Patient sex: M
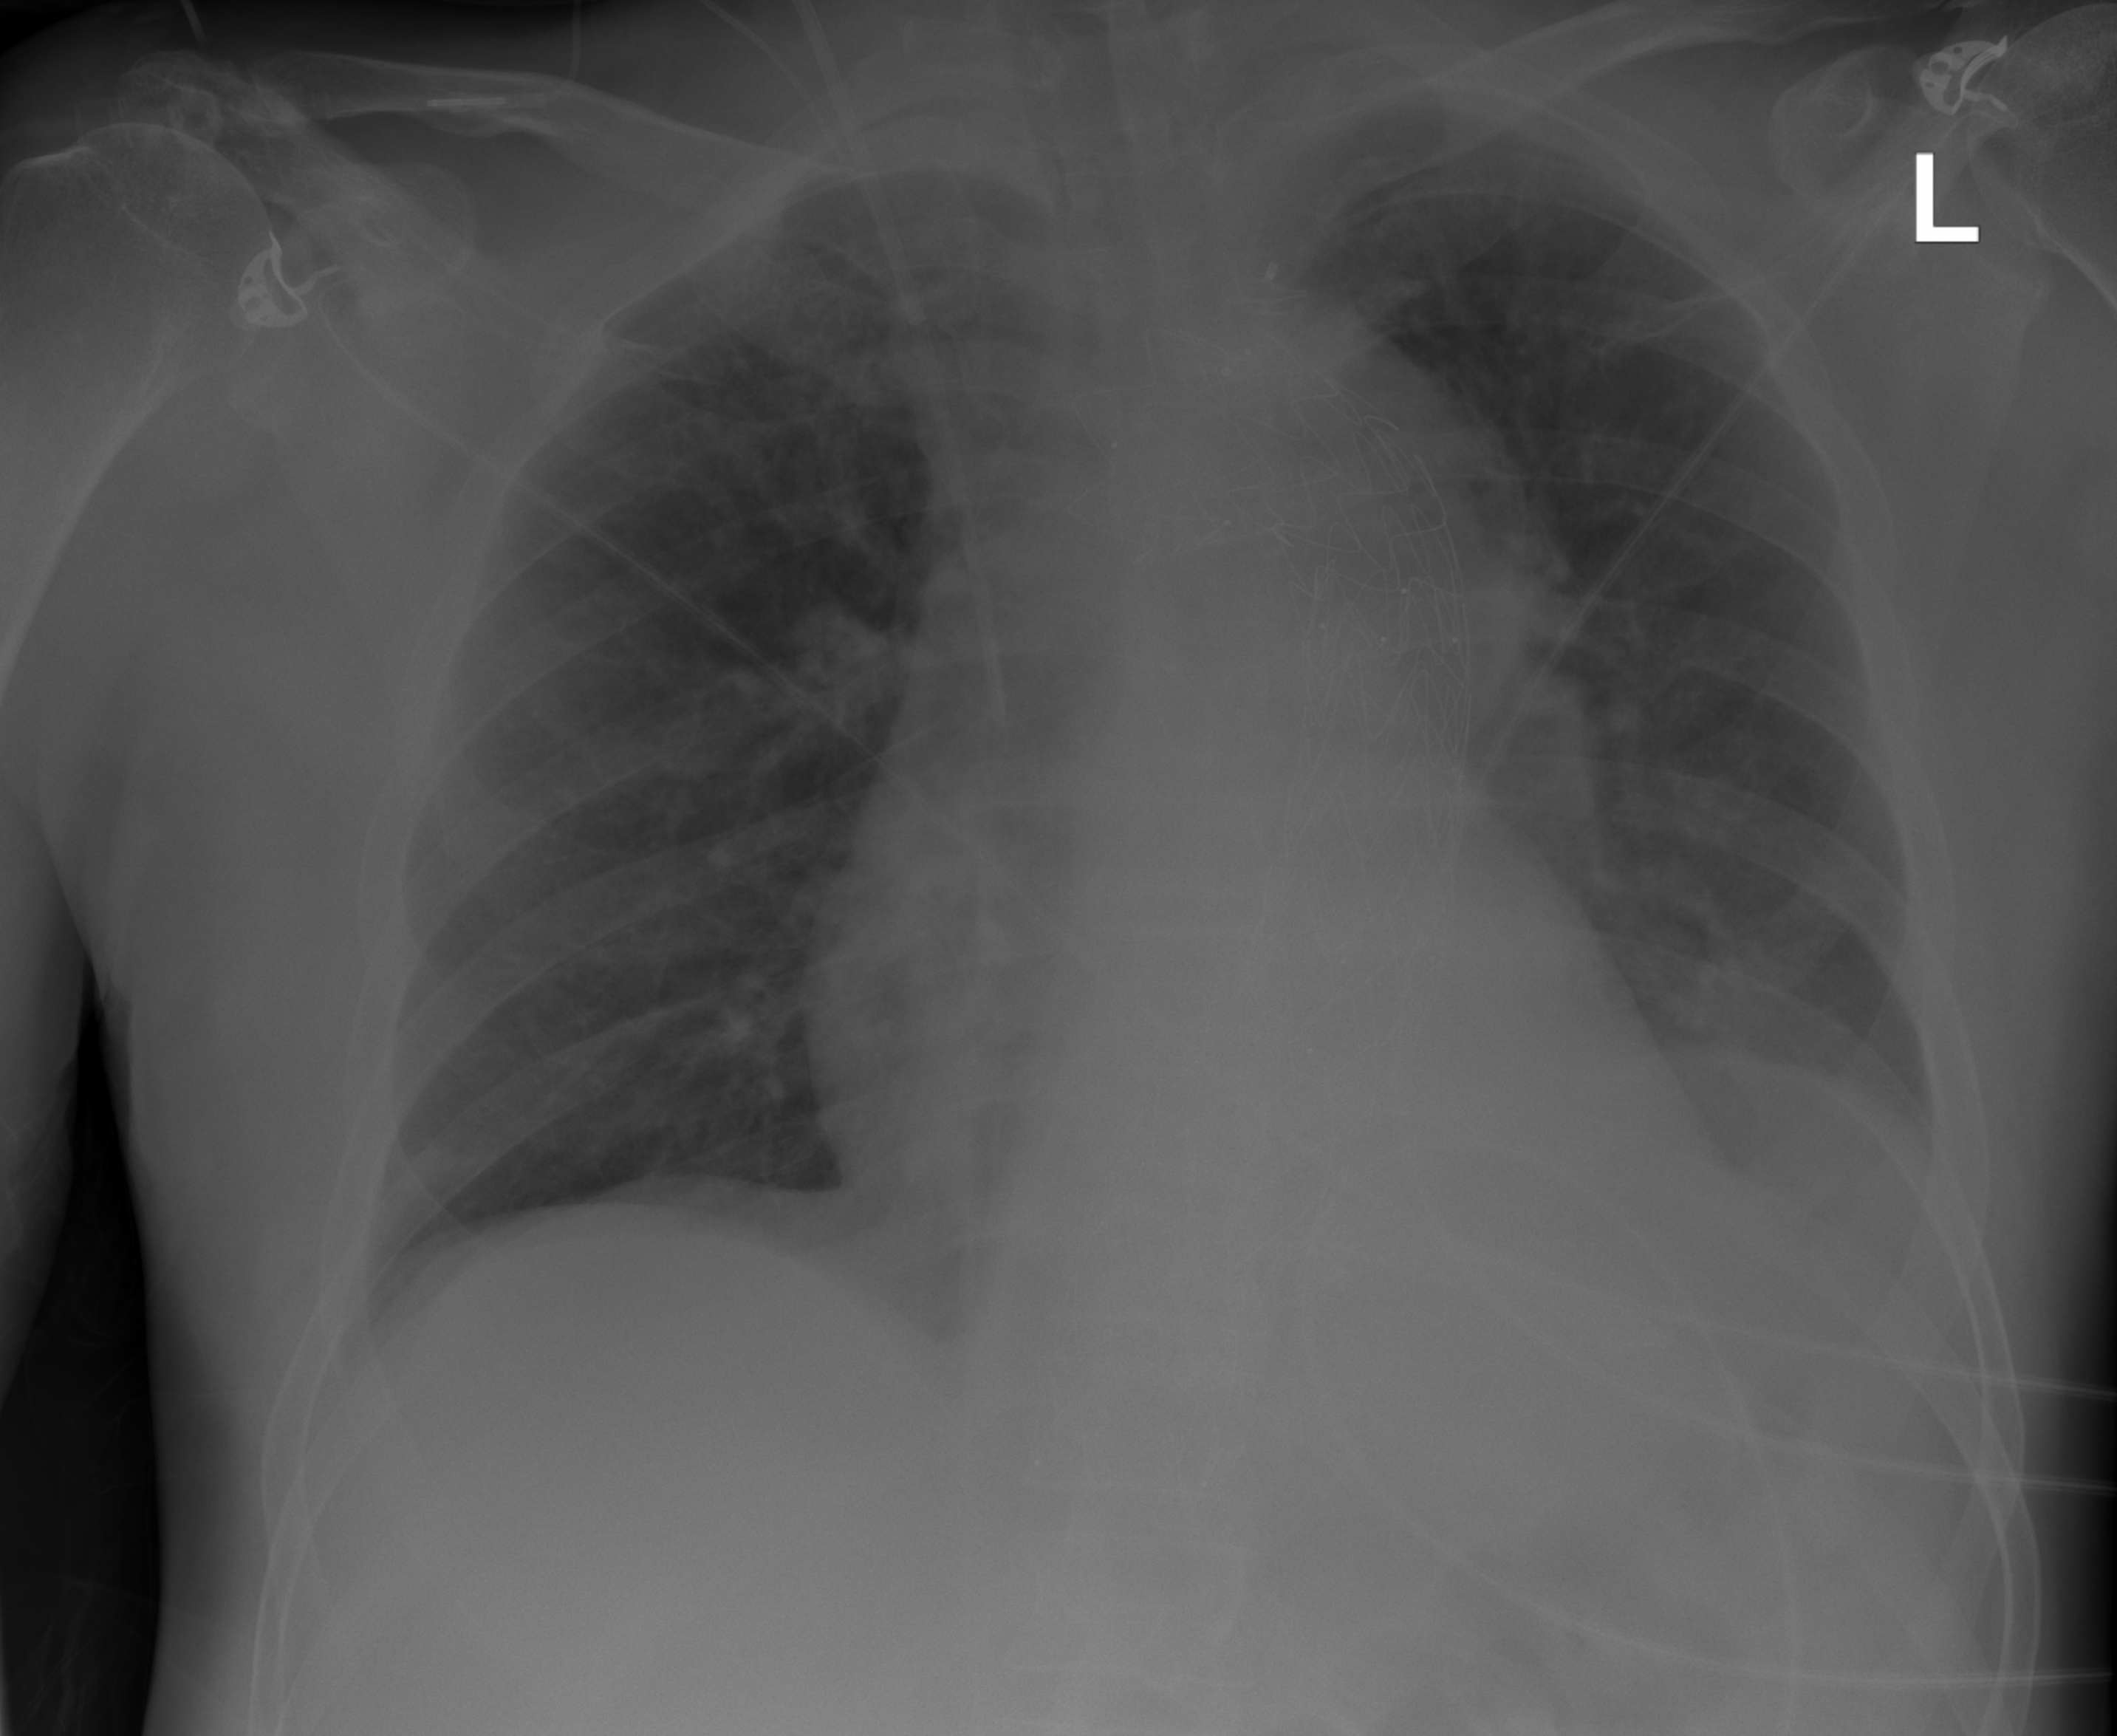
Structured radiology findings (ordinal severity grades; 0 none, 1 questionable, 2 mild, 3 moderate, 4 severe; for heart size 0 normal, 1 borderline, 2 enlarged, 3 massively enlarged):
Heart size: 0
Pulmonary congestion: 1
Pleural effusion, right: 0
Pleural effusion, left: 2
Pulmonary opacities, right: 0
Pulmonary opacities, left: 0
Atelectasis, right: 2
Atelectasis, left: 2